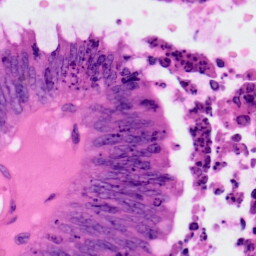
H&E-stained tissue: Colon